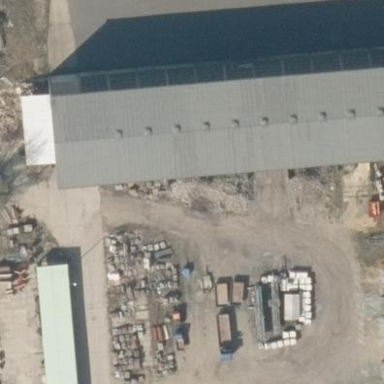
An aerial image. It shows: Industrial building.